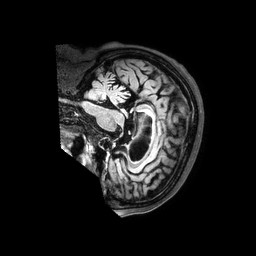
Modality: FLAIR
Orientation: sagittal
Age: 70
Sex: female
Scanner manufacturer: philips
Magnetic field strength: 3 T
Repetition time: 4.8 s
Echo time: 0.2828 s